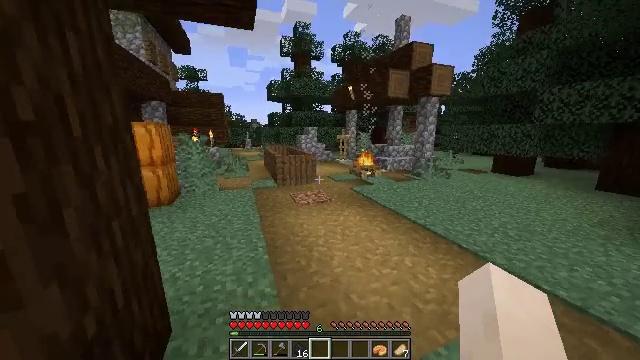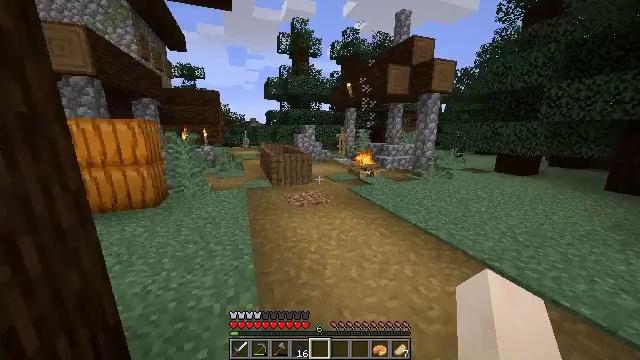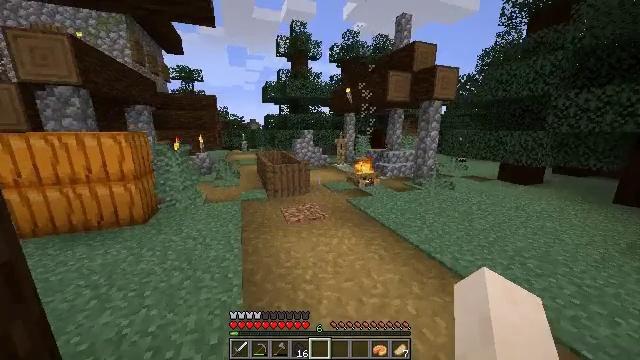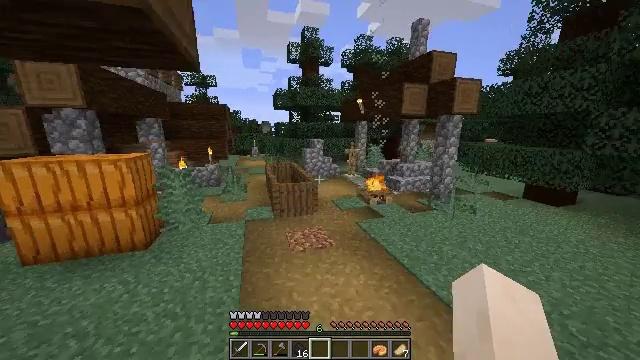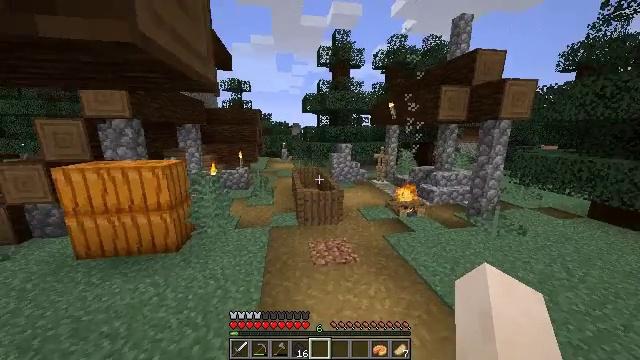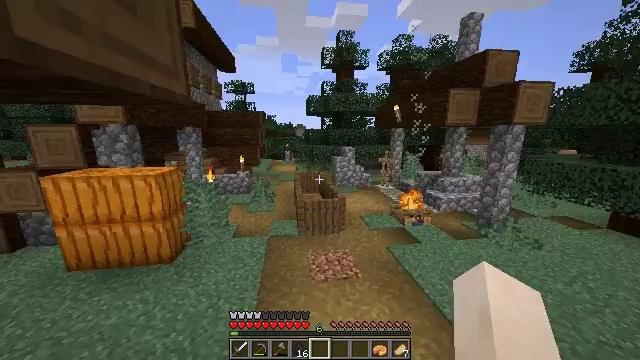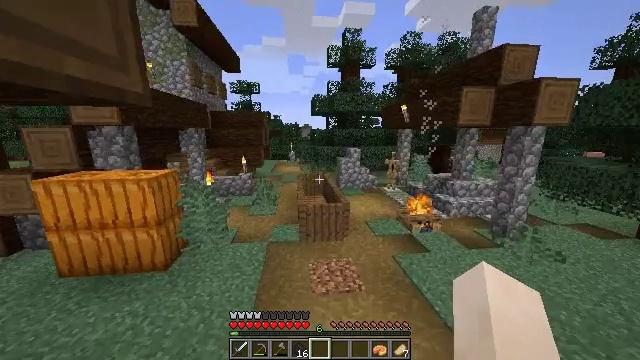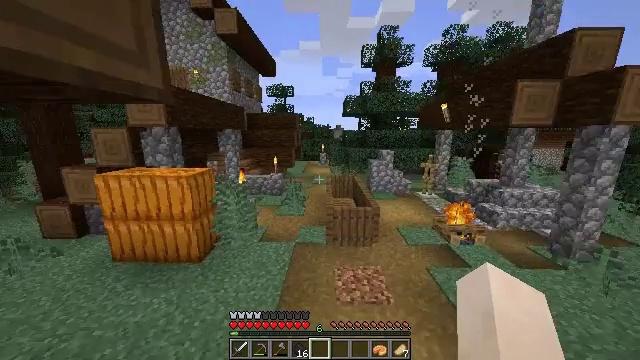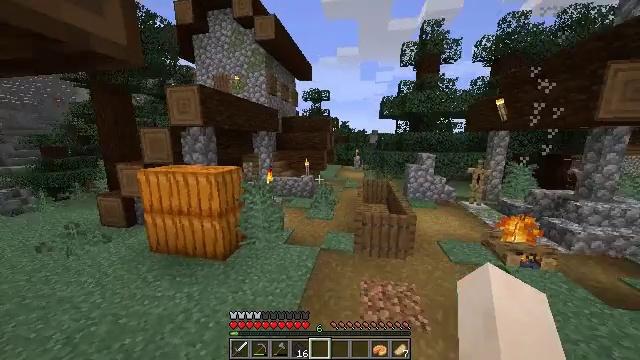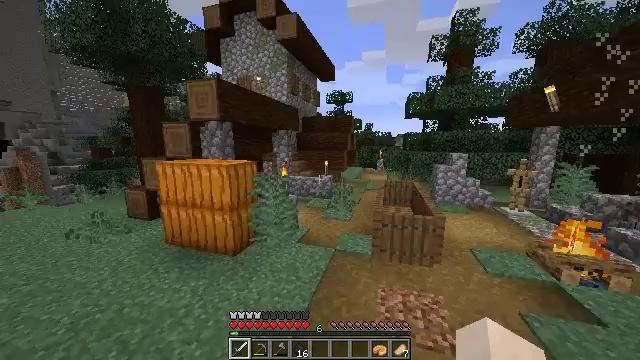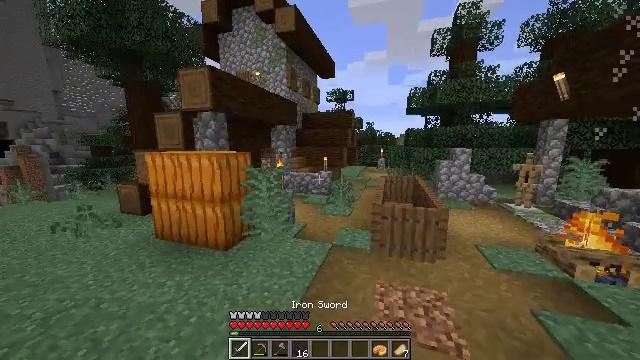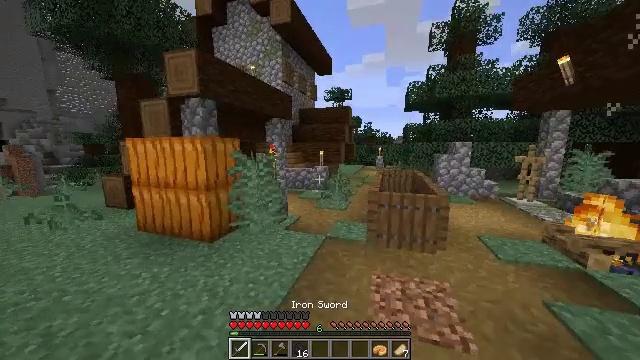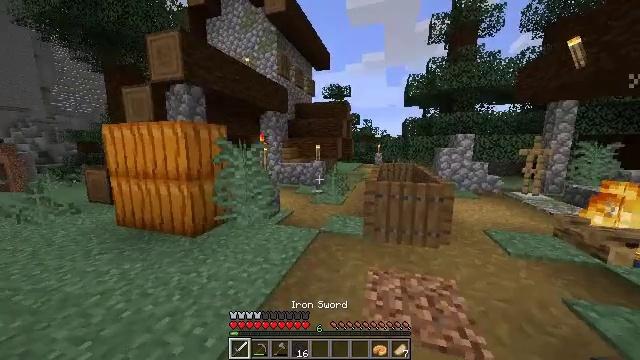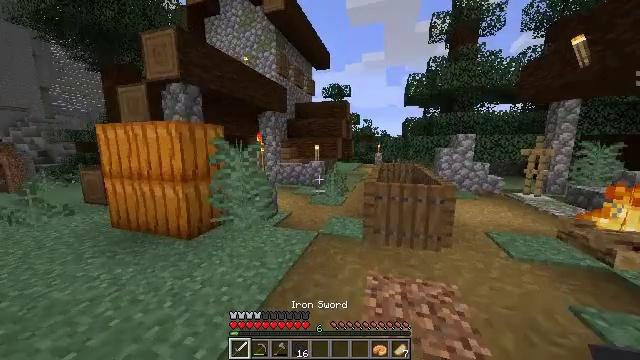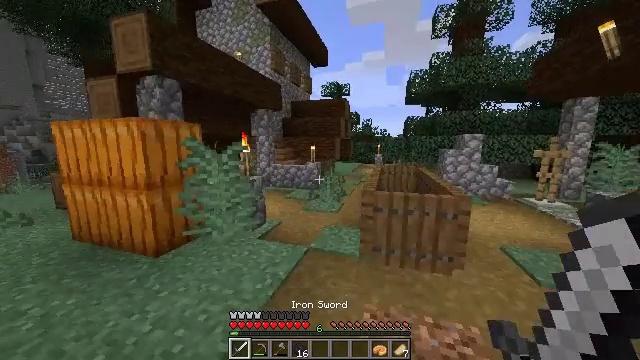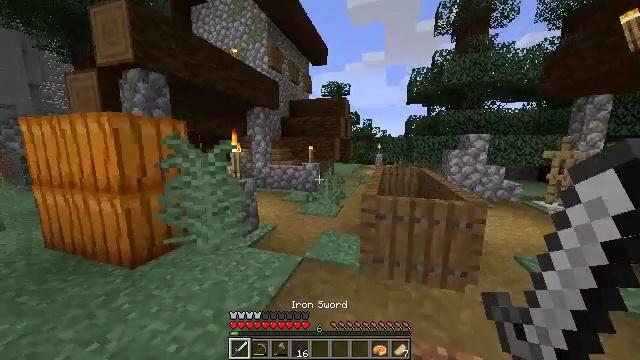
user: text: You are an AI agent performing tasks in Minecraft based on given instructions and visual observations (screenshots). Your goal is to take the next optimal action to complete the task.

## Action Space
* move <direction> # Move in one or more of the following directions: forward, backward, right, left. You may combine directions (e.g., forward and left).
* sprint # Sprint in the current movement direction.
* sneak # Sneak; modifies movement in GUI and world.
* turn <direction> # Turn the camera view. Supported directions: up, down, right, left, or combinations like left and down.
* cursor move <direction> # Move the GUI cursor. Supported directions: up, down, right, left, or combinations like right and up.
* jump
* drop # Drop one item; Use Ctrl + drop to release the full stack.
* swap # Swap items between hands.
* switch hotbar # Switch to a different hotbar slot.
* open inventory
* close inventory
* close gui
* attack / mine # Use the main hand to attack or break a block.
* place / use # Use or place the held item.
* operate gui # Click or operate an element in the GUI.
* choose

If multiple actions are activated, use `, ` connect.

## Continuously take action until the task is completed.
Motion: motion action
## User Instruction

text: Break the spruce leaves to clear the area.
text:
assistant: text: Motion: move forward, sprint, jump
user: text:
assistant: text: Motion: move forward, sprint, jump
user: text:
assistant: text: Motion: move forward, sprint, turn left, jump
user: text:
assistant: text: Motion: move forward, sprint, turn left, jump
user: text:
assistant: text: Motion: move forward, turn left, jump
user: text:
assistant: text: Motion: move forward, turn left
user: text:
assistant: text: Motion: move forward, turn left
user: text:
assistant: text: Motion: move forward, turn left and up
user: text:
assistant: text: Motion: move forward, turn left and up, switch to hotbar 1
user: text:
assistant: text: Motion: move forward, switch to hotbar 1
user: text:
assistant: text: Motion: move forward, switch to hotbar 1
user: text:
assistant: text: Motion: move forward
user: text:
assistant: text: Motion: move forward
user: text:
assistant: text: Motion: move forward
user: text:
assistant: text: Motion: move forward
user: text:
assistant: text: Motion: move forward
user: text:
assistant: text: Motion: move forward, turn right
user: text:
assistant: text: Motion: move forward, turn right
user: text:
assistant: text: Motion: move forward, sprint, turn right, jump
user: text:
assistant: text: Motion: move forward, sprint, jump
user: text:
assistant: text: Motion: move forward, sprint, jump
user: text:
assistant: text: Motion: move forward, sprint, jump
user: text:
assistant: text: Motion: move forward, sprint, jump
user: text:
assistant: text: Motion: move forward, sprint, jump
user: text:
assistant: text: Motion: move forward, sprint, jump
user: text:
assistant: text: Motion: move forward, sprint, jump
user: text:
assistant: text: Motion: move forward, sprint, jump
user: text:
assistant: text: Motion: move forward, sprint, jump
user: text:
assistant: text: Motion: move forward, sprint, jump
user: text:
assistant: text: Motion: move forward, sprint, jump